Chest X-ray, PA view. Patient: 36 years old, sex F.
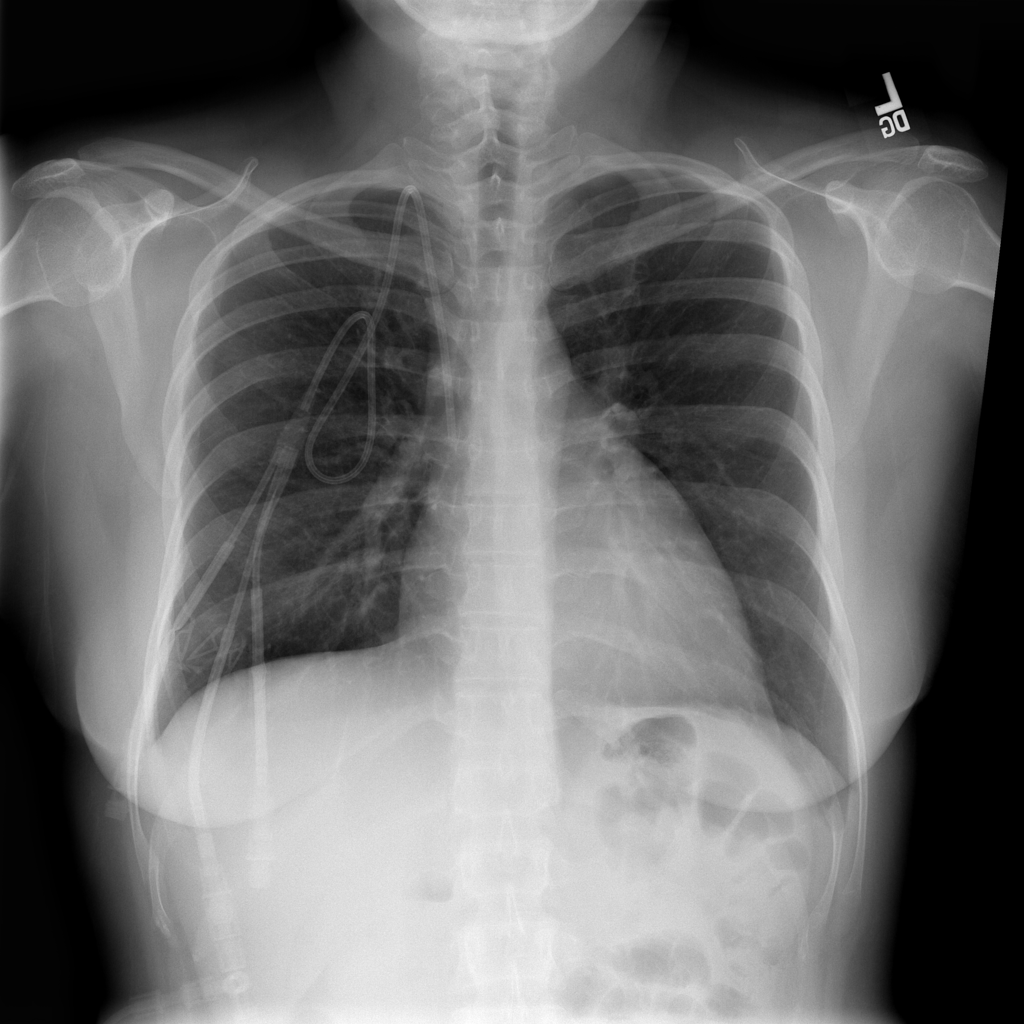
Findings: No Finding